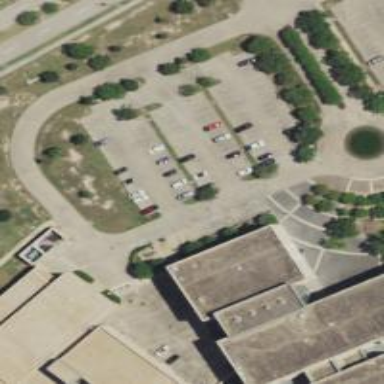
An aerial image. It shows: Parking area with concrete surface.